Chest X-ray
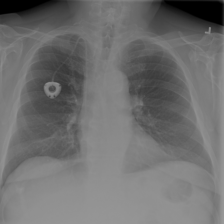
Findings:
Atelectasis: negative
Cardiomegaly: negative
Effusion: negative
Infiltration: negative
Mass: negative
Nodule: negative
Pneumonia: negative
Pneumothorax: negative
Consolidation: negative
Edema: negative
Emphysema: negative
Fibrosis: negative
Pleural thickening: negative
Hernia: negative